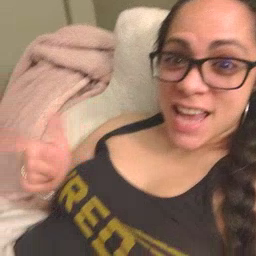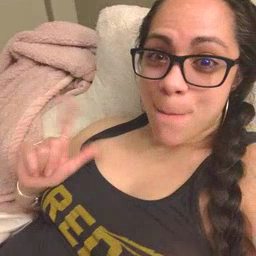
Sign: cowboy